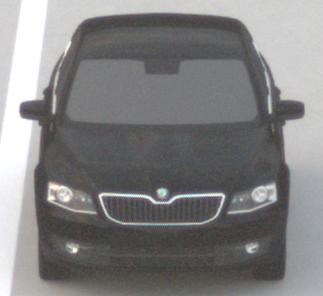
Make: Skoda
Model: Octavia 1.2 TSI
Detailed model: Octavia (III) Limousine
Model produced from: 2013/02
Model produced until: 2015/04
Doors: 5
Color: black
Road condition: dry road
Daytime: sunrise or sunset
Contrast: low contrast